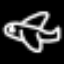
Label: airplane